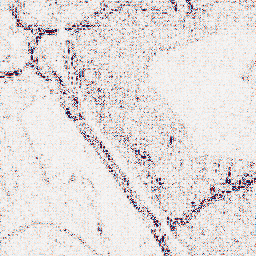
Category: wavelet
Decomposition family: wavelet_reverse_biorthogonal
Decomposition parameters: wavelet: rbio3.5
level: 1
Upsampling method: bilinear
Upsampling parameters: scale: 4
Upsampling scale: 4